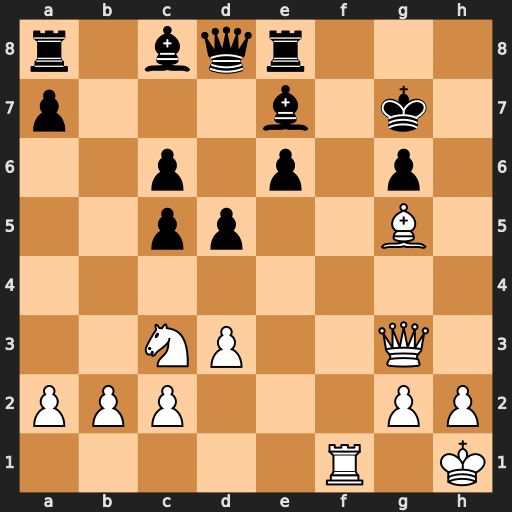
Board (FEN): r1bqr3/p3b1k1/2p1p1p1/2pp2B1/8/2NP2Q1/PPP3PP/5R1K
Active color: w
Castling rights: -
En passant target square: -
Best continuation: Qe5+ Kg8 Bh6 Bf6 Rxf6